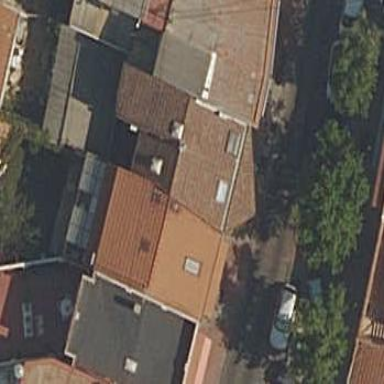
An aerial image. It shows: Simple and straightforward house.